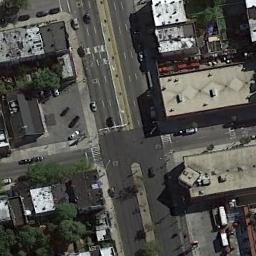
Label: intersection